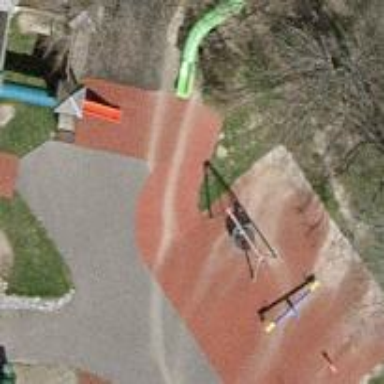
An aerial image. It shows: Playground with basket swing.